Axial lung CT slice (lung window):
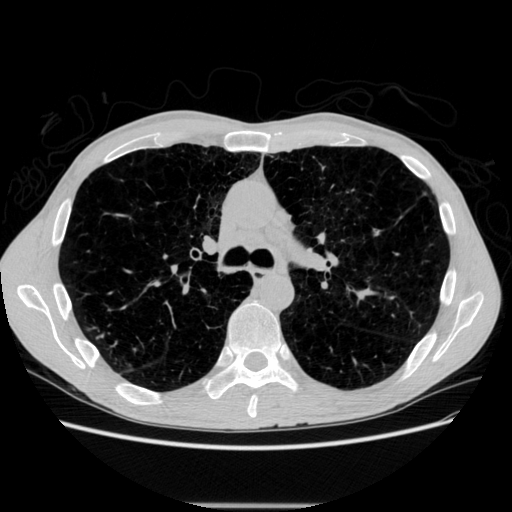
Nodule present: no